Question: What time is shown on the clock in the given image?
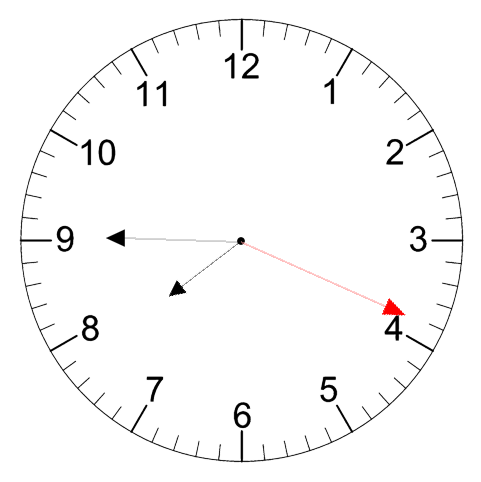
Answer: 07:45:19